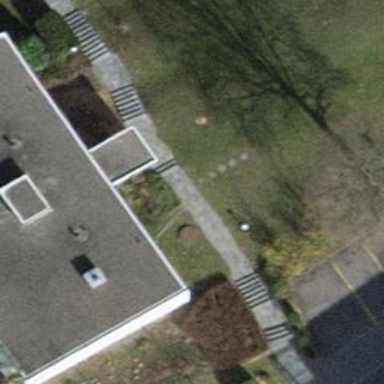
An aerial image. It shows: Concrete steps.